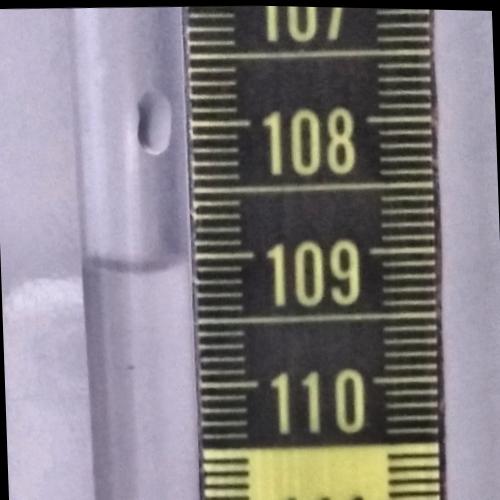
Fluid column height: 109.1 cm